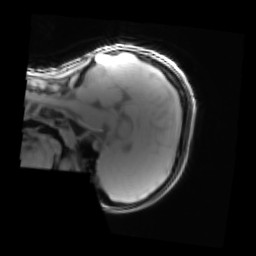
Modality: PDw
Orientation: sagittal
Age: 10
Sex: male
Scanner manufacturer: siemens
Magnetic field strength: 3 T
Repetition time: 0.25 s
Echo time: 0.00103 s